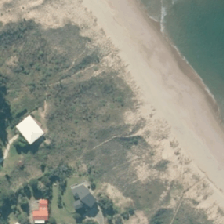
Land cover: urban_parkland